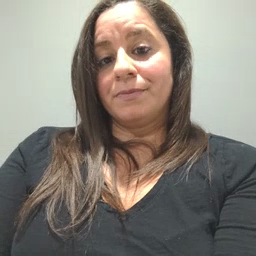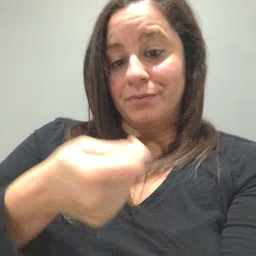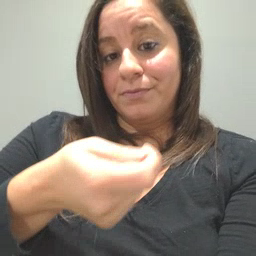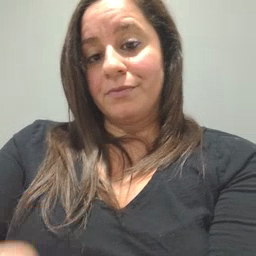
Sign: vacuum